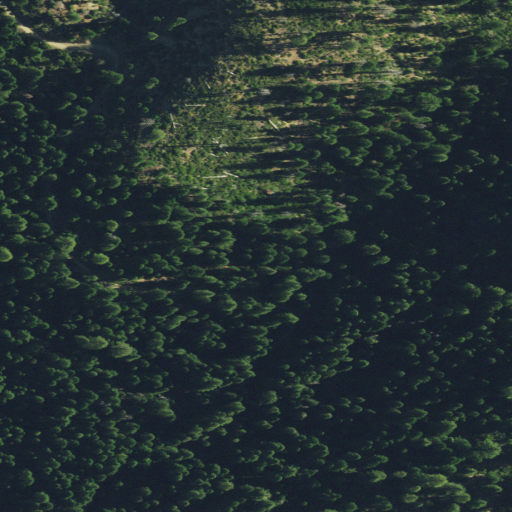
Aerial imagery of plain(s) in California named Zumwalt Flat containing evergreen forest and shrub